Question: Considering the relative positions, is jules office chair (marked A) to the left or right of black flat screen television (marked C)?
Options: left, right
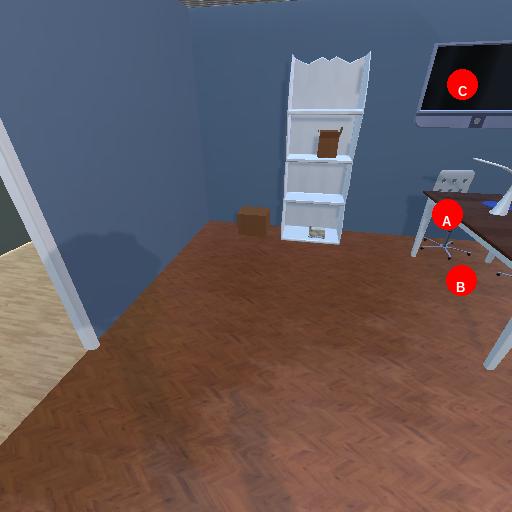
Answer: left